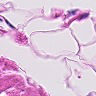
Metastatic tissue present: no